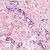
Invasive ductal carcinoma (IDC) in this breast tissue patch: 0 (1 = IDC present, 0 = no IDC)